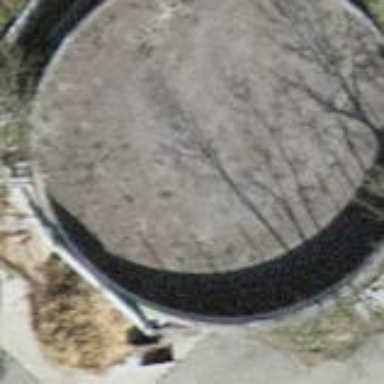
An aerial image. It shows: Storage tank that is man-made.